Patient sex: M
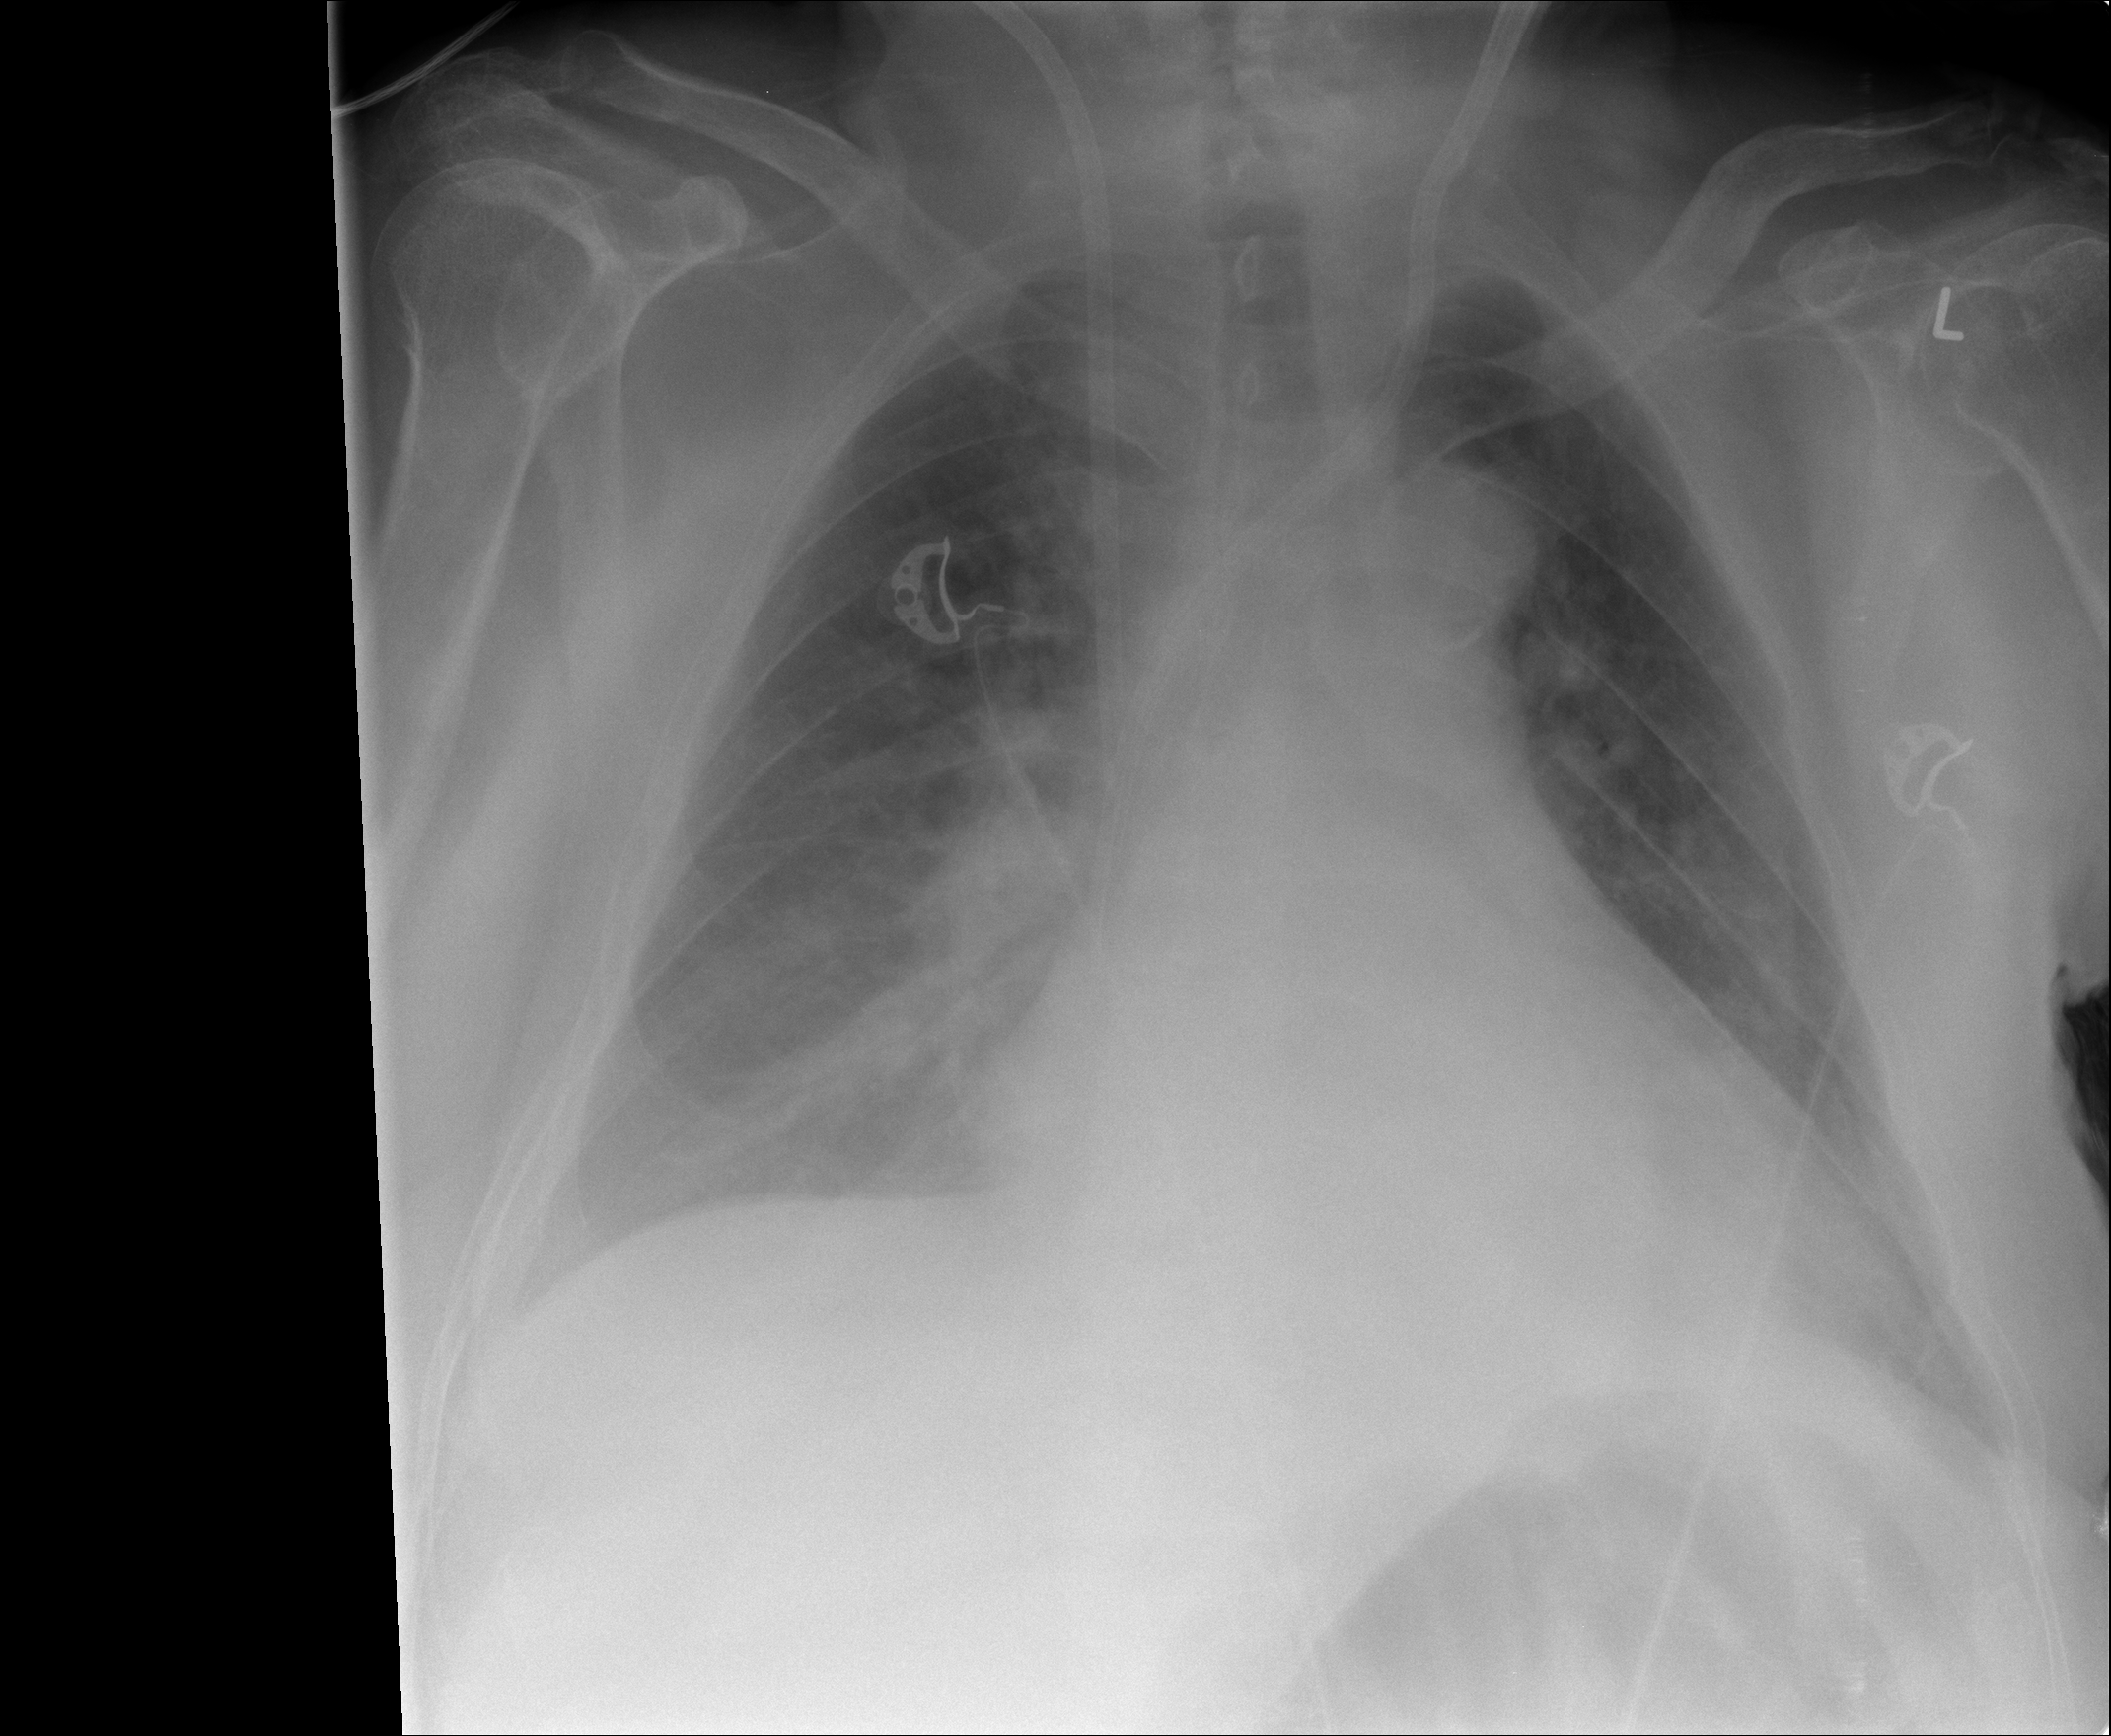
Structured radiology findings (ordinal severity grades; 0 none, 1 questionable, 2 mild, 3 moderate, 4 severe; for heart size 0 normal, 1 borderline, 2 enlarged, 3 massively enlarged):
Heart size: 2
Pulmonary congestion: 0
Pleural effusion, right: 2
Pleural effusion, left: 3
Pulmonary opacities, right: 2
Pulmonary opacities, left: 2
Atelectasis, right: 2
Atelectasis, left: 2